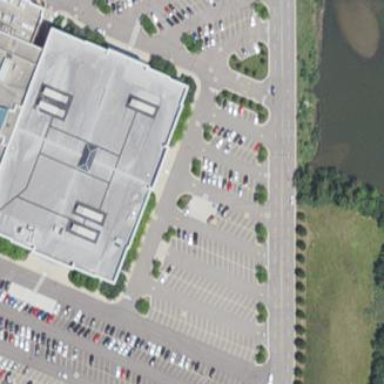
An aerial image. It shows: Department store.